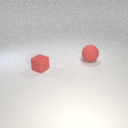
small red rubber cube in front of large red rubber sphere